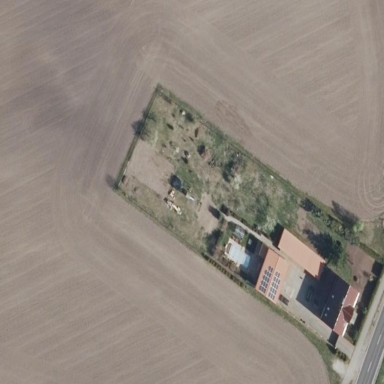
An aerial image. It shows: Farmyard area.